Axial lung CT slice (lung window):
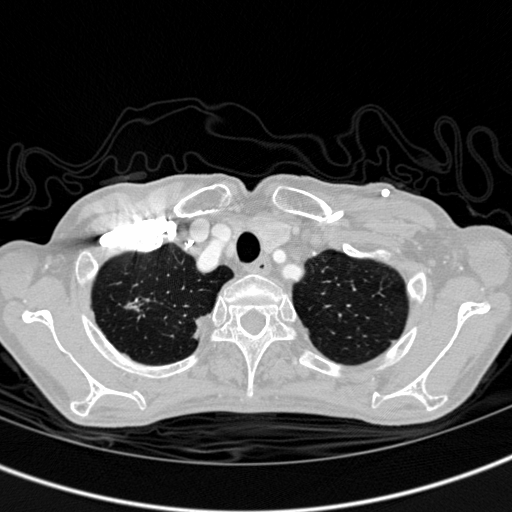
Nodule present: no